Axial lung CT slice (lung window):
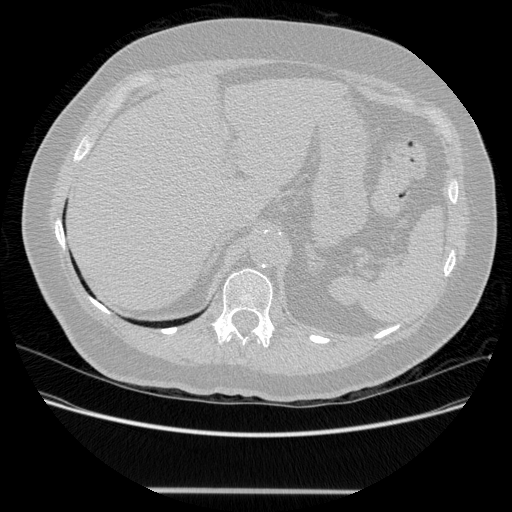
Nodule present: no